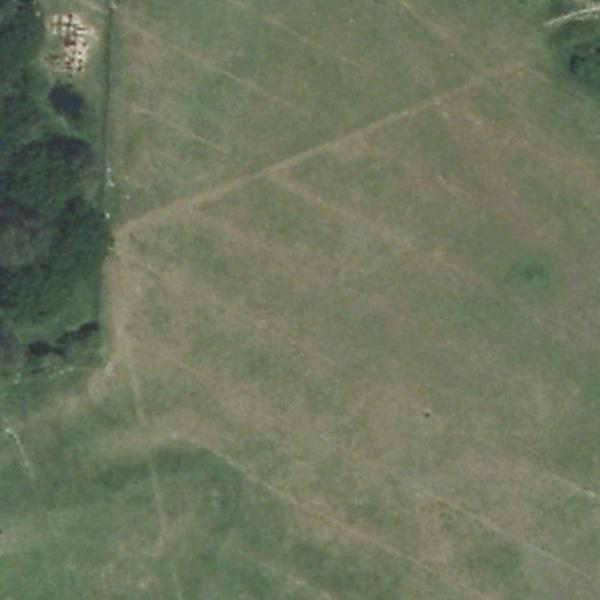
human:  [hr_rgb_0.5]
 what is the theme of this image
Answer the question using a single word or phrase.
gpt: meadow